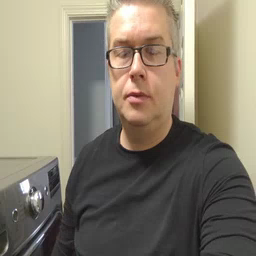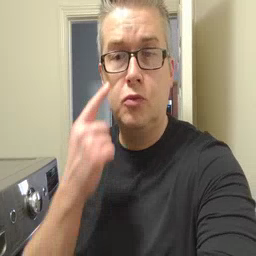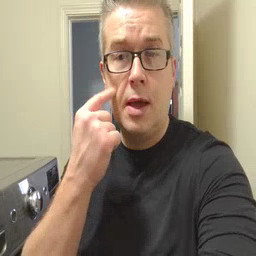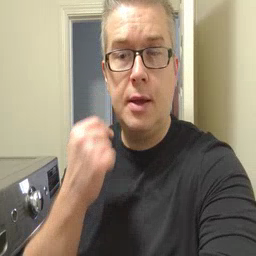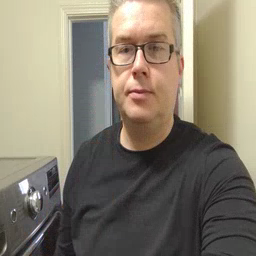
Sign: cry